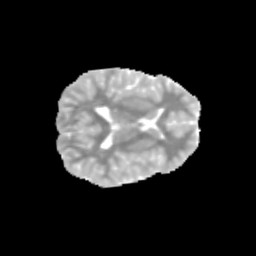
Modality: MD
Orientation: axial
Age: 13
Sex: female
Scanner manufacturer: siemens
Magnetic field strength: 3 T
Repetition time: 3.8 s
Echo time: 0.07 s